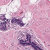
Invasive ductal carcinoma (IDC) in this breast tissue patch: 0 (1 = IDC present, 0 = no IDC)